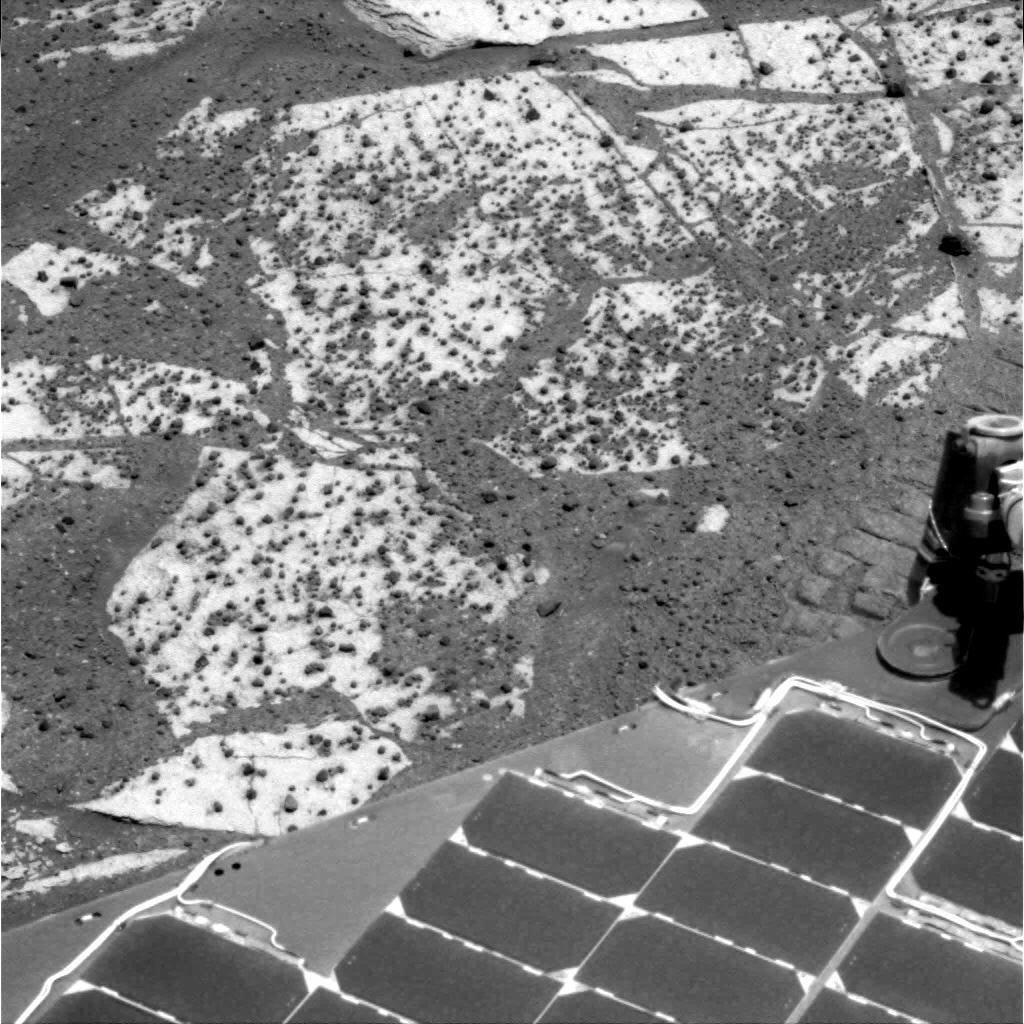
Terrain classes present: Background, Bedrock, Gravel / Sand / Soil, Rock, Shadow, Track